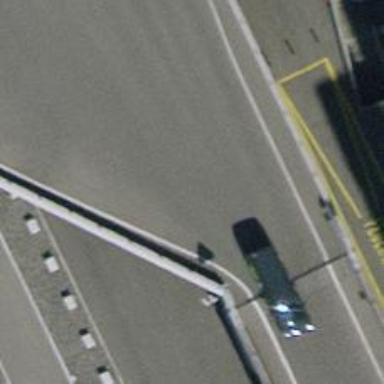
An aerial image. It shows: Asphalt driveway bridge designed for service vehicles.